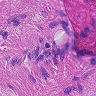
Metastatic tissue present: no